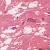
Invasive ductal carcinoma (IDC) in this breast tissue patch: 0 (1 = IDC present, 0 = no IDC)